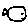
Label: fish